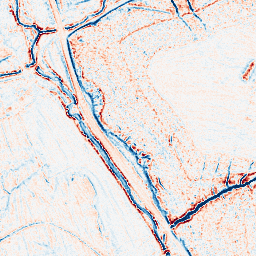
Category: edge_preserving
Decomposition family: anisotropic_diffusion
Decomposition parameters: iterations: 20
kappa: 10
gamma: 0.05
Upsampling method: cubic_mitchell
Upsampling parameters: scale: 4
Upsampling scale: 4